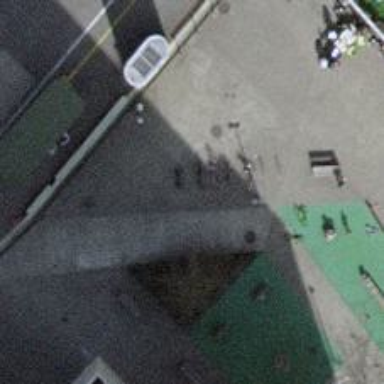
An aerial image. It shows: Bicycle parking area with stands.